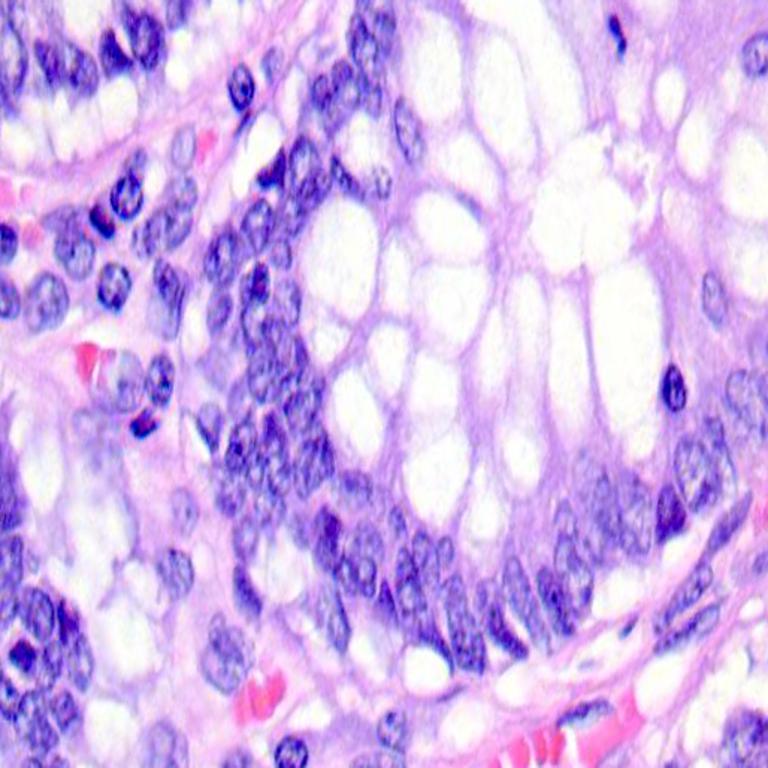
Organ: colon
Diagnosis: benign